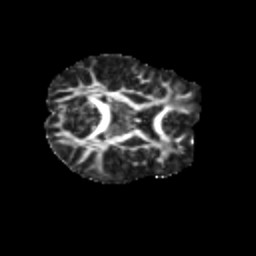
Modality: FA
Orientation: axial
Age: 11
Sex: female
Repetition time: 9.5 s
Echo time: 0.089 s